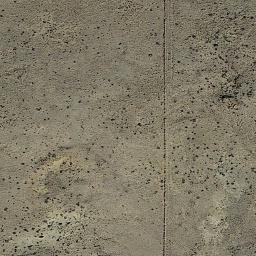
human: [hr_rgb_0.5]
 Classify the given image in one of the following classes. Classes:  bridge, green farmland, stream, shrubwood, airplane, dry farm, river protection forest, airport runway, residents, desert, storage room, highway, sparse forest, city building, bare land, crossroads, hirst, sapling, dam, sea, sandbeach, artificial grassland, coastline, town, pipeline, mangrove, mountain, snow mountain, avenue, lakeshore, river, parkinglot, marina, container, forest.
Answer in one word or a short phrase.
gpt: bare land